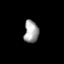
Tissue: prostate
Cell type: T cells
Senescence score: 0.3476
Nuclear area (px): 315
Mean DAPI intensity: 163.384